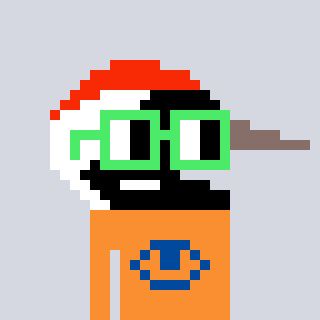
a pixel art character with square light green glasses, a crane-shaped head and a orange-colored body on a cool background